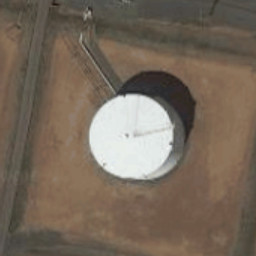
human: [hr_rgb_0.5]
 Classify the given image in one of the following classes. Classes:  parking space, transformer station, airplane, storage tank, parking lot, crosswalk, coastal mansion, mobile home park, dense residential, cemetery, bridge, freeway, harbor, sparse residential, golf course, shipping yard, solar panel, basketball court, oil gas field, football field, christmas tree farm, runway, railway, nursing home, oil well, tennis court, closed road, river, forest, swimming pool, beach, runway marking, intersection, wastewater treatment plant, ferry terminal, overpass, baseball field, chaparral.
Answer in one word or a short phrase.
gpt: storage tank